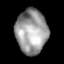
Tissue: lung
Cell type: Others
Senescence score: 0.2166
Nuclear area (px): 1371
Mean DAPI intensity: 155.201